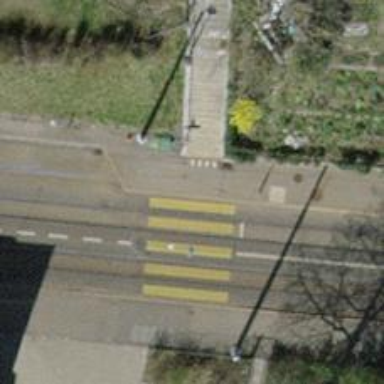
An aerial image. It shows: Platform for public transport and railway services.